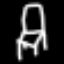
Label: chair